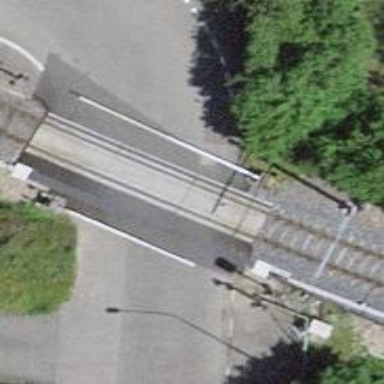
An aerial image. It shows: Level crossing along the railway.